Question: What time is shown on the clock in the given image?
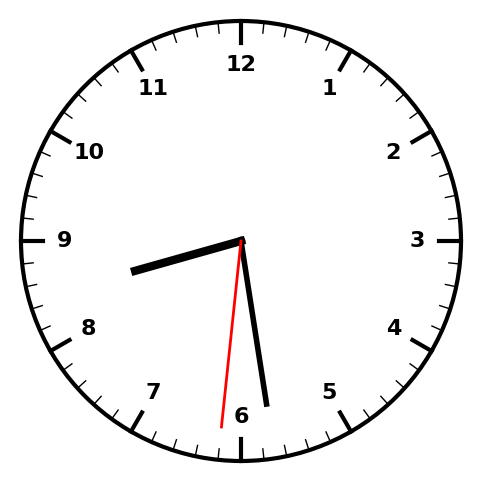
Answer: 08:28:31